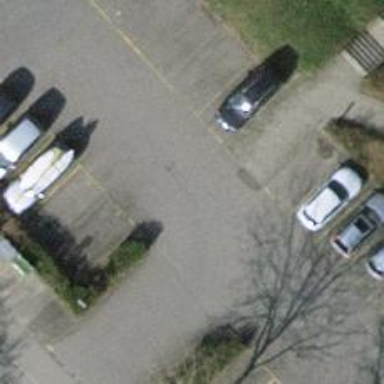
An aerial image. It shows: Set of steps on the road.